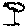
Label: tree